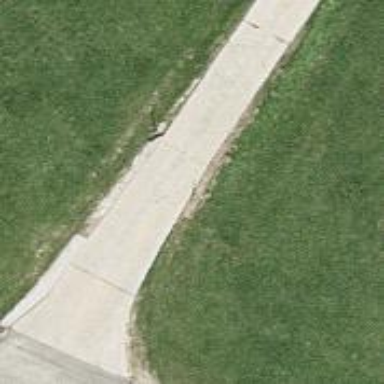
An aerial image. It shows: Unpaved alley serving as service road.